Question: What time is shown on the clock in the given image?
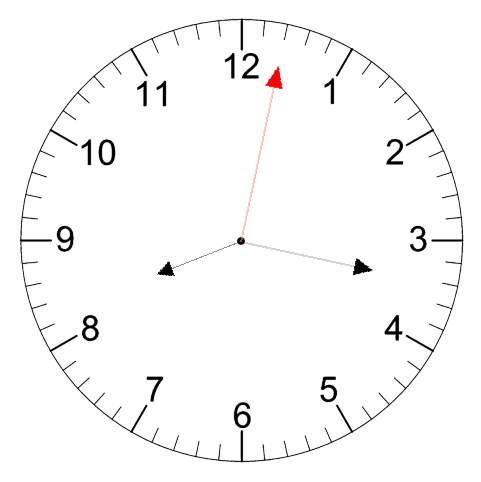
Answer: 08:17:02